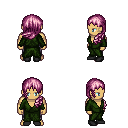
a pixel art fantasy rpg character, male body template, human, tanned skin, green robe, metal pants, pink left-swept hairstyle, black shoes, four views (front, back, left, right), 2x2 character sprite sheet, small pixel art, hard edges, no anti-aliasing